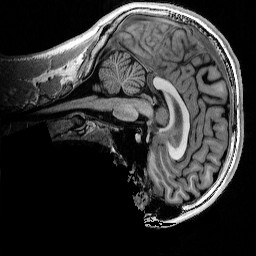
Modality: T1w
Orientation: sagittal
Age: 22
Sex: male
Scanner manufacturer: siemens
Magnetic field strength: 3 T
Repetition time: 4 s
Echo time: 0.00289 s